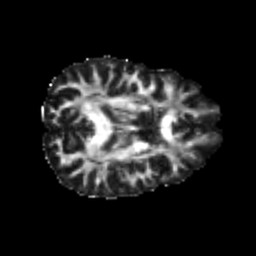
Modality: FA
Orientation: axial
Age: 22
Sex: male
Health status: healthy
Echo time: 0.074 s